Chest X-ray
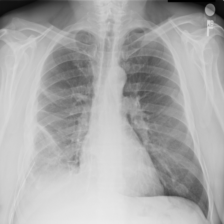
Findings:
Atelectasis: negative
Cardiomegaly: negative
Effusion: negative
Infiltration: negative
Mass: negative
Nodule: negative
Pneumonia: negative
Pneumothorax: negative
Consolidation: negative
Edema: negative
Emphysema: negative
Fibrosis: negative
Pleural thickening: negative
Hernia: negative